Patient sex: M
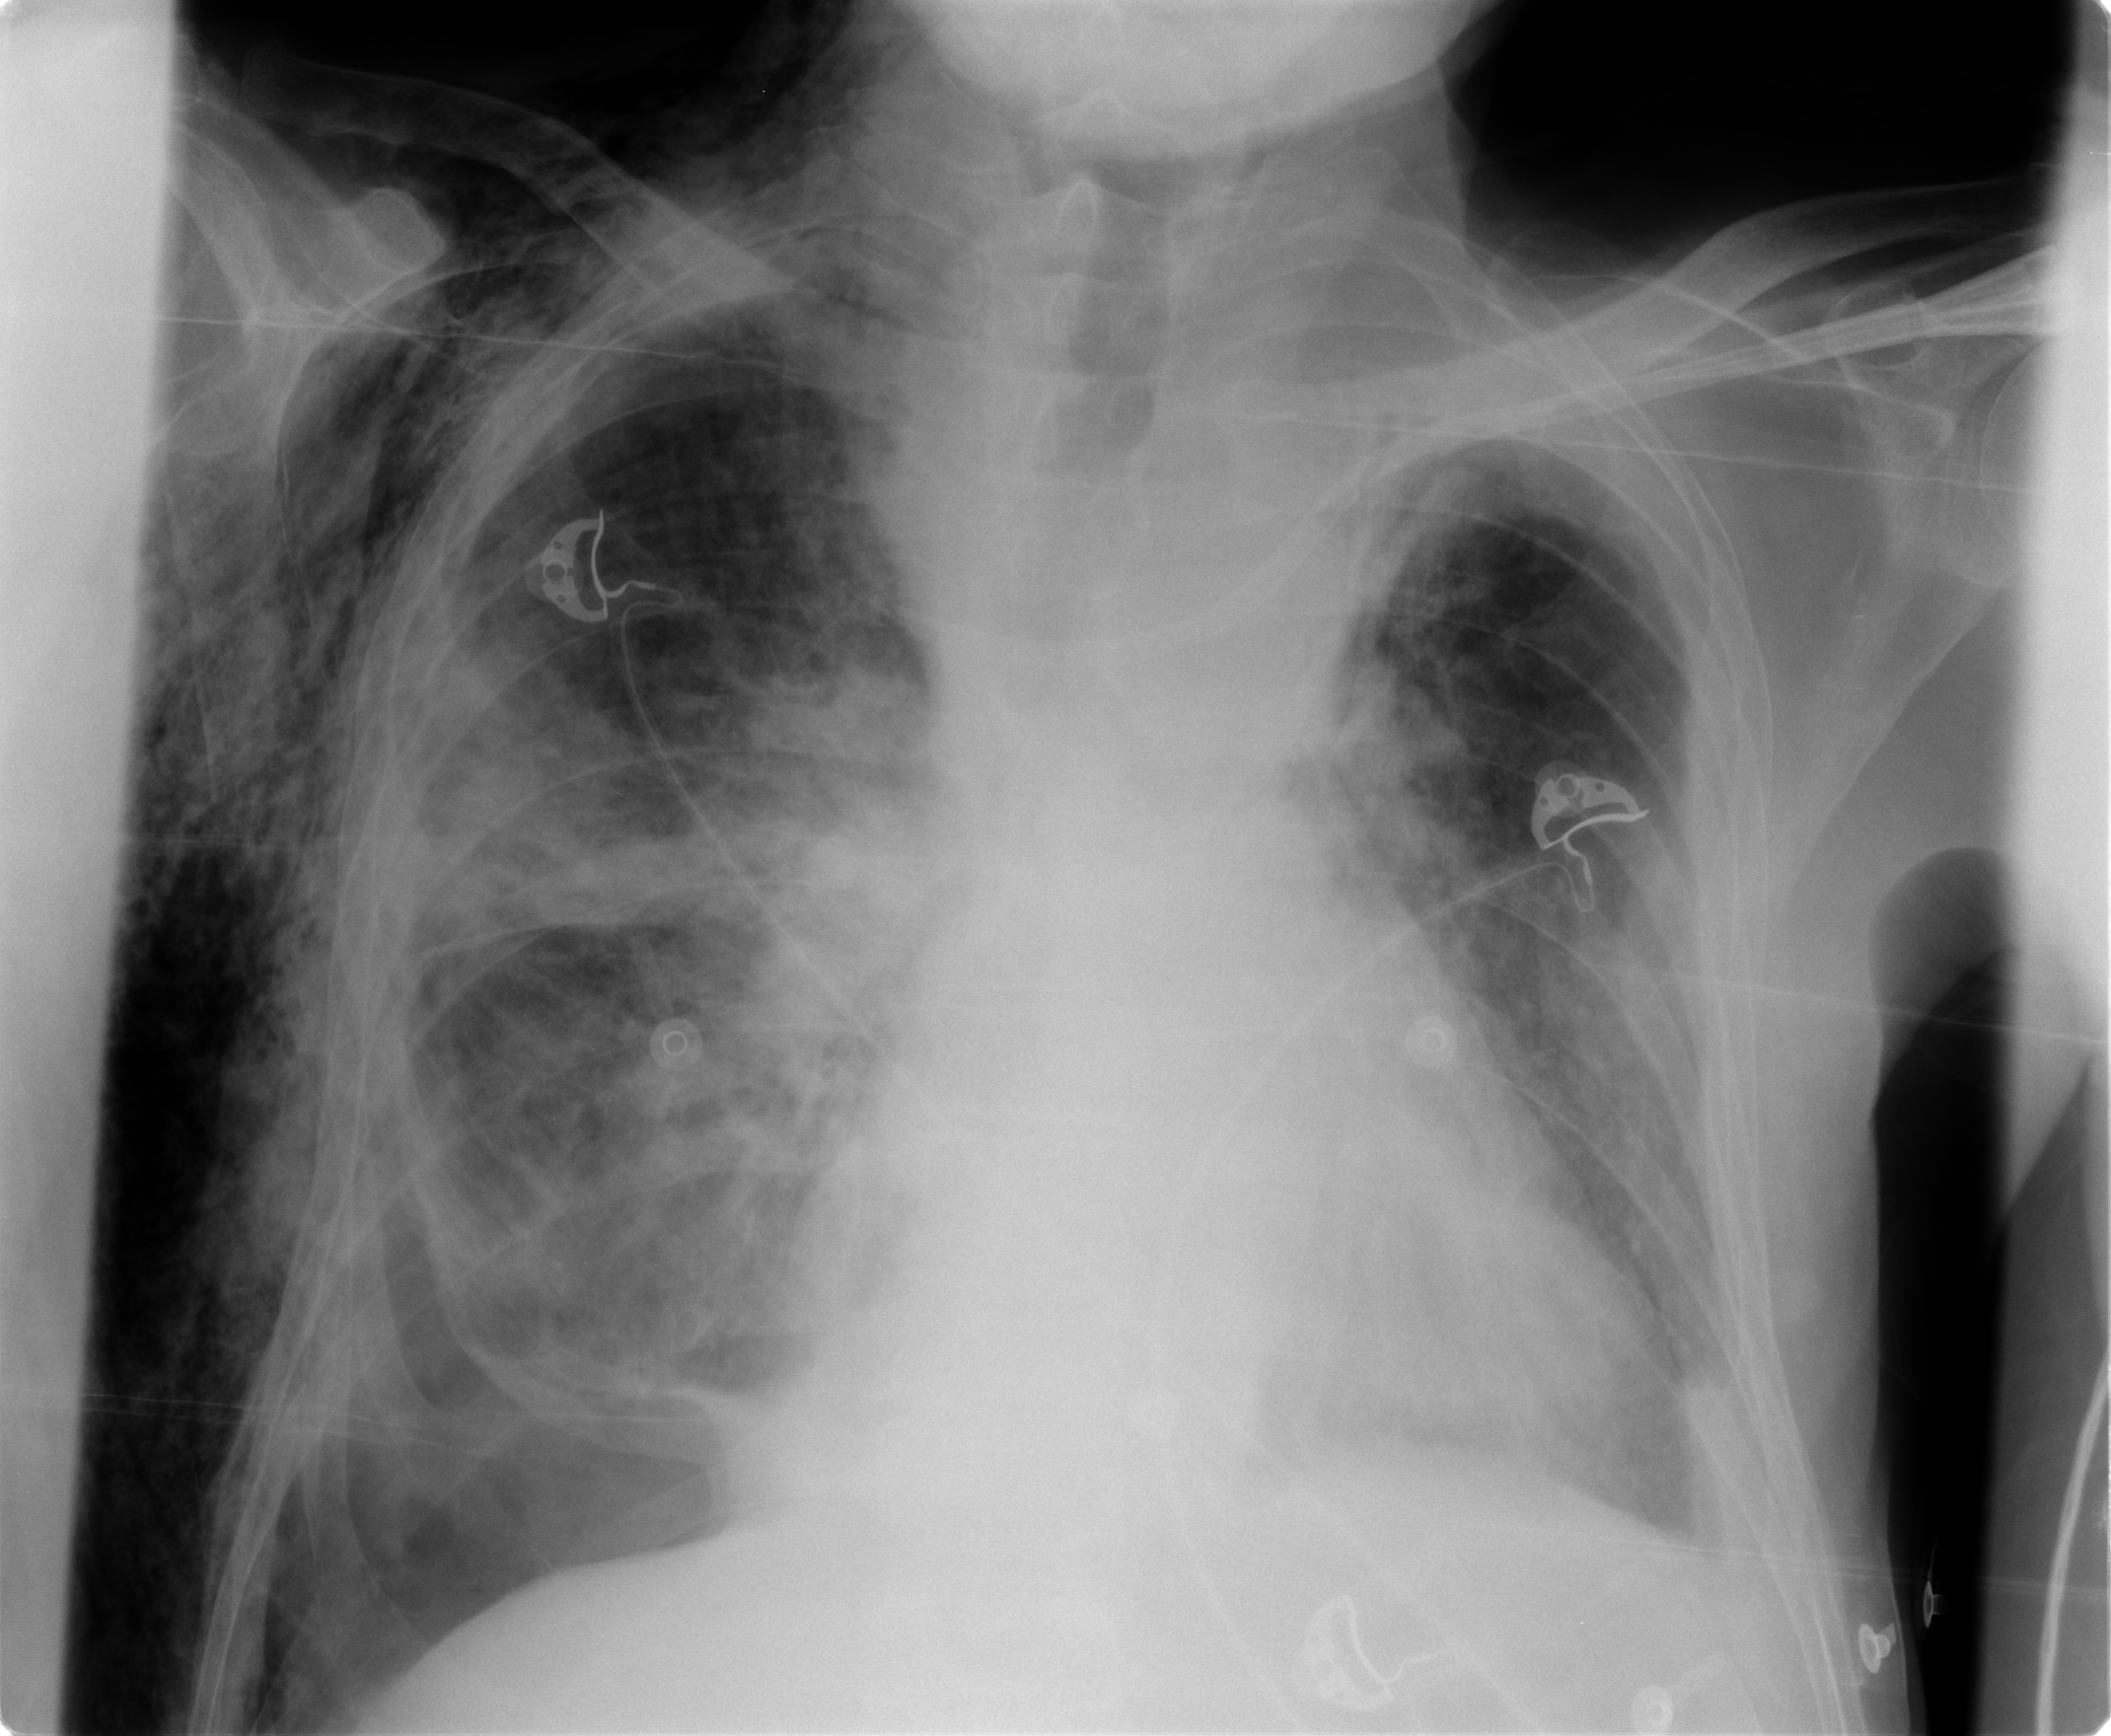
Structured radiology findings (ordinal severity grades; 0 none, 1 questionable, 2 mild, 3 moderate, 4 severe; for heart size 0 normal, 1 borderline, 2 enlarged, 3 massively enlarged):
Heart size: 1
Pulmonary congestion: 2
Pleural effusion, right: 0
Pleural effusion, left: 0
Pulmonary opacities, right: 2
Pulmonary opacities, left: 2
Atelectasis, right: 2
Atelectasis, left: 2